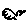
Label: bird